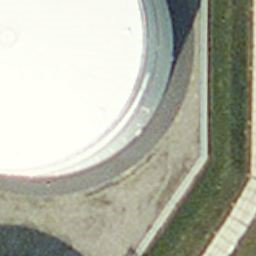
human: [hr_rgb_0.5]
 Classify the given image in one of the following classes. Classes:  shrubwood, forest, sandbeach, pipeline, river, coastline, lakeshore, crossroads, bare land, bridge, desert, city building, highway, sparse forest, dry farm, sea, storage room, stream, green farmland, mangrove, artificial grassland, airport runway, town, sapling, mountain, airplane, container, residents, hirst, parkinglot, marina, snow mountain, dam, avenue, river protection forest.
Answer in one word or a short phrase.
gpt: storage room